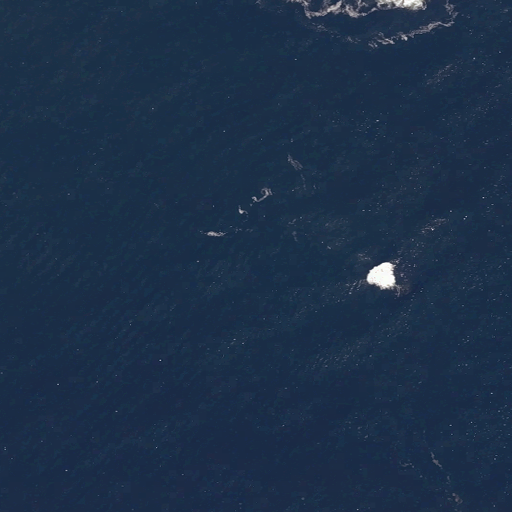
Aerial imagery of bar in Maine named The Bulldog containing open water, barren land, and grassland